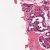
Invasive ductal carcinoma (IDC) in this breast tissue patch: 0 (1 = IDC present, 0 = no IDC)